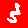
Digit: 3